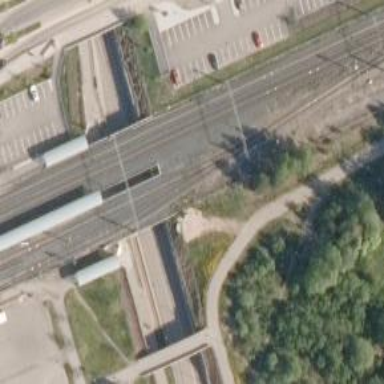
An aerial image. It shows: Railway with continuous electrified contact lines.